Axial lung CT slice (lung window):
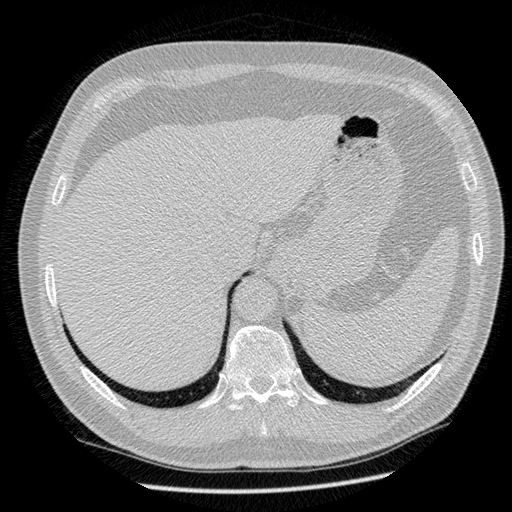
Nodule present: no